Question: I have an image in markdown:
'''

'''
How can I reference that image like:
'''
<URL> shows the 4 main tabs of the dashboard
'''
Hope you can help me. Thanks in advance.
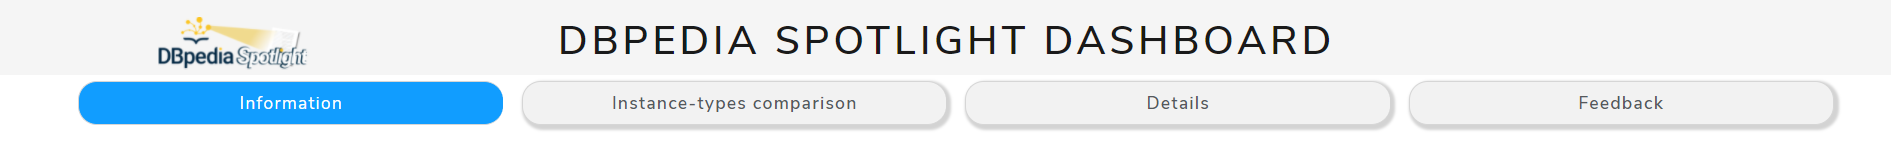
Answer: With Github markdown, you can use HTML tag 'a', set with the 'name' on the object and 'href'
On the object/image:
'''
<a name="tabs"></a>
'''
On the link text:
'''
<a href="#tabs">Figure 2</a>
'''
You may need to define unique 'name' for every components and also unique among the headings.